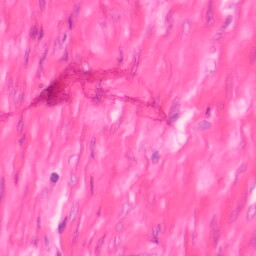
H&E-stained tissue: Colon